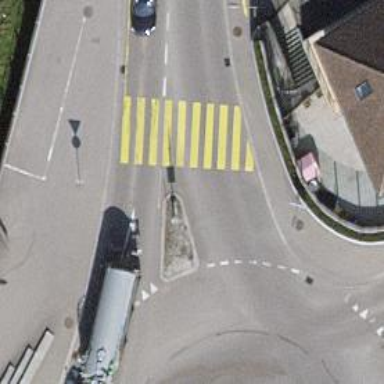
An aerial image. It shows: Uncontrolled zebra crossing on the road.